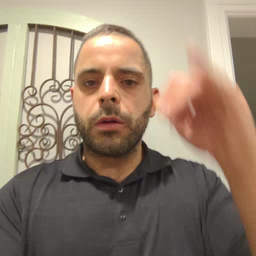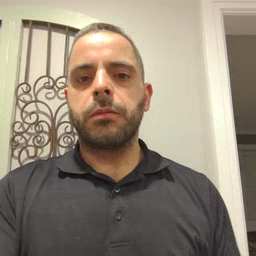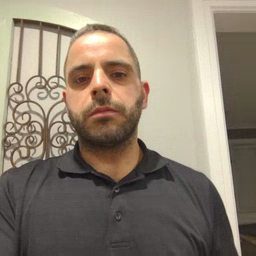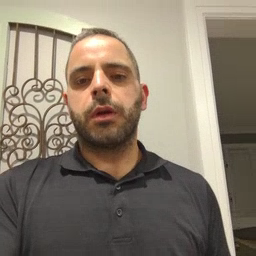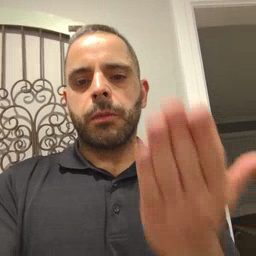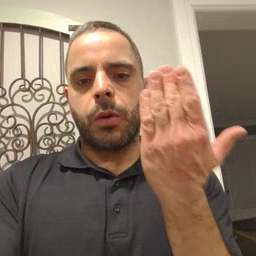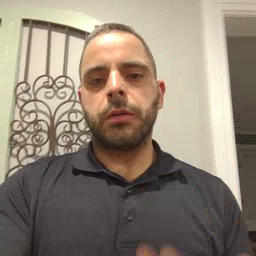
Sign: morning